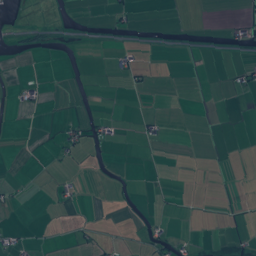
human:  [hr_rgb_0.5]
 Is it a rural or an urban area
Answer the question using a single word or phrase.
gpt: rural

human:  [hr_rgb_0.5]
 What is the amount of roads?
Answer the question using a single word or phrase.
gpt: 44

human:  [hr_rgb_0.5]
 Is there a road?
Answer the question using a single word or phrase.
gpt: yes

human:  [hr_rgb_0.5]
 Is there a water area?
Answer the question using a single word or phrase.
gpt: yes

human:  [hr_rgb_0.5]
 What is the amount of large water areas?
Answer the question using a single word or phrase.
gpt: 14

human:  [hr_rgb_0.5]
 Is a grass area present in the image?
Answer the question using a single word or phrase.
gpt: yes

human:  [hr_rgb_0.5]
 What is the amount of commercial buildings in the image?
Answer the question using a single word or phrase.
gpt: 2

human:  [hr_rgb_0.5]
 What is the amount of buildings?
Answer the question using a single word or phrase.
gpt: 108

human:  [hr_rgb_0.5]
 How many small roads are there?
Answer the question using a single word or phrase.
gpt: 44

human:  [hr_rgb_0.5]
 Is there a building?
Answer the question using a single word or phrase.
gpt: yes

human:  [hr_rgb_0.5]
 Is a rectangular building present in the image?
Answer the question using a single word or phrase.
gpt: yes

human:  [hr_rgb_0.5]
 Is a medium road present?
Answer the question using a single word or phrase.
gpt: no

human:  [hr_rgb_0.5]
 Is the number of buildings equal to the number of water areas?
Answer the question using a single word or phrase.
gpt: no

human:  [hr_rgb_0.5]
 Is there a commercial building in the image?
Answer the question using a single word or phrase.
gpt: yes

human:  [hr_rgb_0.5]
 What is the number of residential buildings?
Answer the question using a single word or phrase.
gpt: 105

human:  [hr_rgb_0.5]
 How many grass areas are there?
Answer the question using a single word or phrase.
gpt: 218

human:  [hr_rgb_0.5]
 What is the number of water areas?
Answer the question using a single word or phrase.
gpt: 31

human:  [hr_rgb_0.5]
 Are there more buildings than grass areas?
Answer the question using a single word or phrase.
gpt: no

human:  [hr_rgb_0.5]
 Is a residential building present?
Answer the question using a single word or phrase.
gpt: yes

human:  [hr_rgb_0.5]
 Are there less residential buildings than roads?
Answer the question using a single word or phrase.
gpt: no

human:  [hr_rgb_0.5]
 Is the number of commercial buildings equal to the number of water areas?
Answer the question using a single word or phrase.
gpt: no

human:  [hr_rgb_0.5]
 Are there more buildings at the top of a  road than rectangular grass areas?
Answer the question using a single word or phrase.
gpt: yes

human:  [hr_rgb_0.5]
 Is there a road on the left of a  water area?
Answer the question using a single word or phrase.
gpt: yes

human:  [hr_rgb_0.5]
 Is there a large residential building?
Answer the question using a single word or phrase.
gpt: no

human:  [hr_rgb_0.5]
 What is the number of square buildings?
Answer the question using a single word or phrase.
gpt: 3

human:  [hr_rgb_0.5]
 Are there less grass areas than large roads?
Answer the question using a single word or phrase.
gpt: no

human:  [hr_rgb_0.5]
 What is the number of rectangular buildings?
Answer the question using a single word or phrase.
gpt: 58

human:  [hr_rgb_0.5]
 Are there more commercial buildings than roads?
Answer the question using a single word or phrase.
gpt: no

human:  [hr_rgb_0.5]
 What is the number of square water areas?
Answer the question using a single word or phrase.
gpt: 0

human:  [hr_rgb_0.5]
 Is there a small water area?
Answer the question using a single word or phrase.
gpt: yes

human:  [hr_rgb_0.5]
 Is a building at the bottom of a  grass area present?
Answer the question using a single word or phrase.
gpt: yes

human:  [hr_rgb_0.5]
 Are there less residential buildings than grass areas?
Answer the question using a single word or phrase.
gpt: yes

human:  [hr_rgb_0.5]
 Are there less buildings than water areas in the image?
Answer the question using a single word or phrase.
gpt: no

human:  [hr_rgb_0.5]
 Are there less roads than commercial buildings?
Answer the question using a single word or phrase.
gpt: no

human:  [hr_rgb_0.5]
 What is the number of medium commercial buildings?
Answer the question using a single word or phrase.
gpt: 1

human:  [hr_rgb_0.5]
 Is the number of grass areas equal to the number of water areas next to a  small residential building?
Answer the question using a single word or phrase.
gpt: no

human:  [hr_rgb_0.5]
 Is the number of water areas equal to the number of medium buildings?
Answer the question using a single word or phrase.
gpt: no

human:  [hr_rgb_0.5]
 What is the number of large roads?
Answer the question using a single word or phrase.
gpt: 0

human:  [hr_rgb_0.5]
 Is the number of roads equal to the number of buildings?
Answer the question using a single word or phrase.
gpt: no

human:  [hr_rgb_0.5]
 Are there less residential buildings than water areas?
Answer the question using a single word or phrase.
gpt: no

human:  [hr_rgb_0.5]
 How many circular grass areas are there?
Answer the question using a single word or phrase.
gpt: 0

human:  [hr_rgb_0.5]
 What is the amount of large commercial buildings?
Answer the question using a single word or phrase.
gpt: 0

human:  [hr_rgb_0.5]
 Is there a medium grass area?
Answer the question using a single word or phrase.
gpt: yes

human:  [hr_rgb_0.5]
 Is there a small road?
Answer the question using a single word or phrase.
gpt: yes

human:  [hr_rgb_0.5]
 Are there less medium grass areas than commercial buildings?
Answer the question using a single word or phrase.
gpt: no

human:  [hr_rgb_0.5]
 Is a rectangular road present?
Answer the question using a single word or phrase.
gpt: no

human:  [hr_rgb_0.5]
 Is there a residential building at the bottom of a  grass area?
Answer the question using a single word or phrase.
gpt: yes

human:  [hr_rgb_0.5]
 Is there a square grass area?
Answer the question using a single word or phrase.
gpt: no

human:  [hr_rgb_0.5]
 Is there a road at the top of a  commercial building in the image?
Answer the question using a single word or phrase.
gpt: yes

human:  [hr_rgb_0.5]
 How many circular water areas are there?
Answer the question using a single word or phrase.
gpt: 0

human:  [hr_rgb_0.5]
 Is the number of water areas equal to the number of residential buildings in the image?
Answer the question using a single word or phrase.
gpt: no

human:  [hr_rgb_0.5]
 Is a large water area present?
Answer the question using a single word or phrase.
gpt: yes

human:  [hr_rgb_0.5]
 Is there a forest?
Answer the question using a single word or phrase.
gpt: yes

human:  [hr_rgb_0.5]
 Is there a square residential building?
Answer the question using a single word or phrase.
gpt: yes

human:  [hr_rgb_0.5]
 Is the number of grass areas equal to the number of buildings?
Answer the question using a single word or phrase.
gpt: no

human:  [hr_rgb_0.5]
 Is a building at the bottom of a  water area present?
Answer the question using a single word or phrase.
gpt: yes

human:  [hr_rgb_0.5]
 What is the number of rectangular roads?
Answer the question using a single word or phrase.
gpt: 0

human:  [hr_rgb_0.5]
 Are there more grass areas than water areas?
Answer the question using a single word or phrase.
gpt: yes

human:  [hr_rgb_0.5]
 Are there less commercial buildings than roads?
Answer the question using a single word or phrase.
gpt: yes

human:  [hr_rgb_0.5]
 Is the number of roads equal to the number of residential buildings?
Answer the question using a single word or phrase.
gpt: no

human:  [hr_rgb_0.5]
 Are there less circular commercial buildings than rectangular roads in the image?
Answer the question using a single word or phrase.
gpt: no

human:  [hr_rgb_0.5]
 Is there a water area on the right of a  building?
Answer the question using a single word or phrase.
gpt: yes

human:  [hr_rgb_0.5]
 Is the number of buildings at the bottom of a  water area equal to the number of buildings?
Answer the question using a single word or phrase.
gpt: yes

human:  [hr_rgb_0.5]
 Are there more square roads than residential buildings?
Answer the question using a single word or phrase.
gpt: no